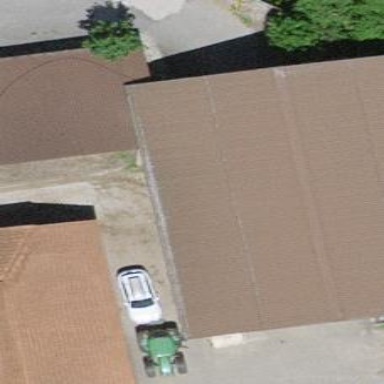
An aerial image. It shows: Barn.